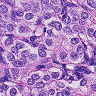
Metastatic tissue present: yes